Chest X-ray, PA view. Patient: 28 years old, sex F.
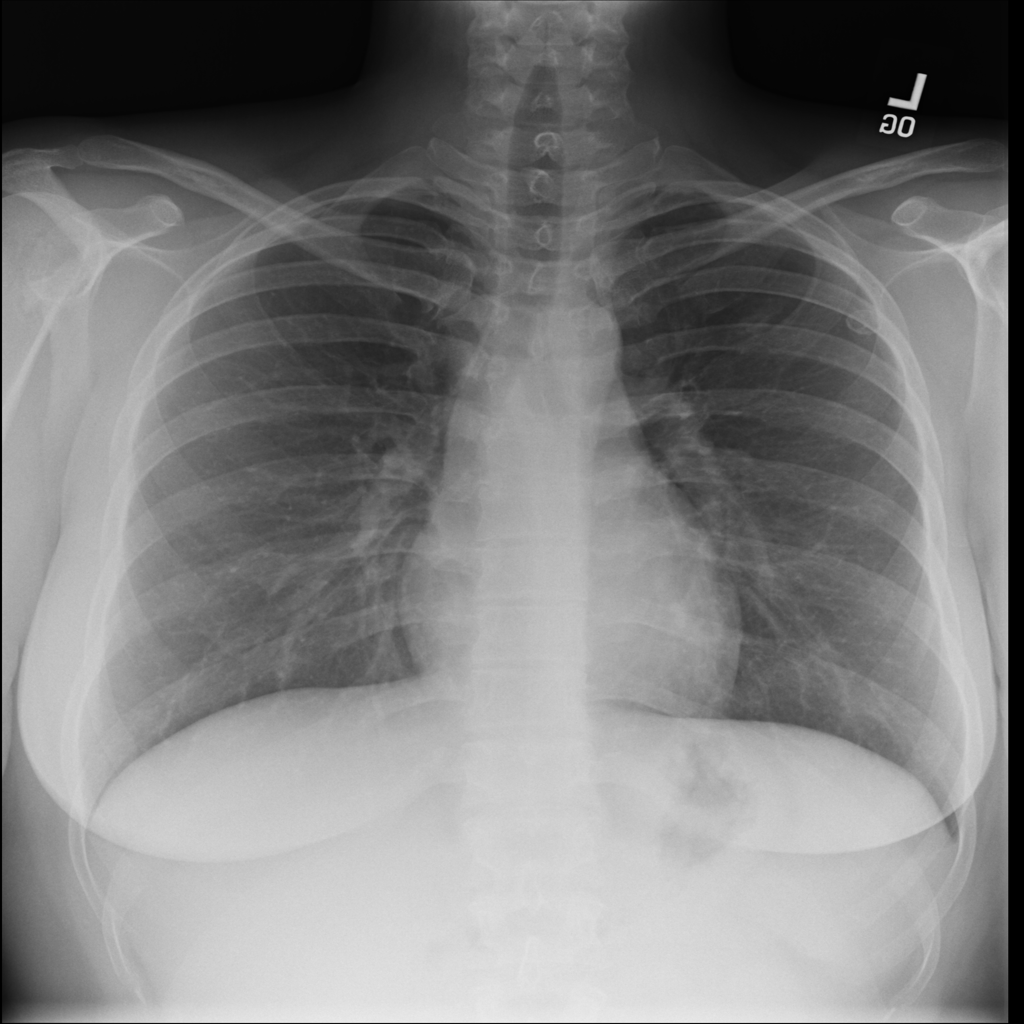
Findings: No Finding